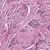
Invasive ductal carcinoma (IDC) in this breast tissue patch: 1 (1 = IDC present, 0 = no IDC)